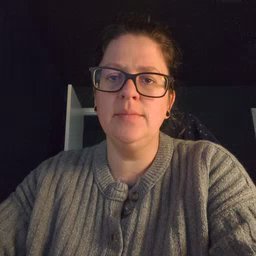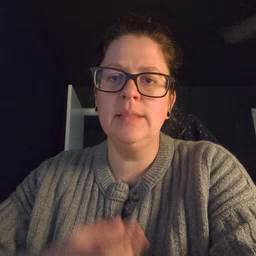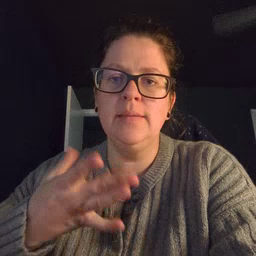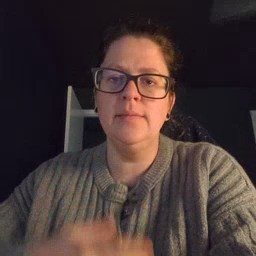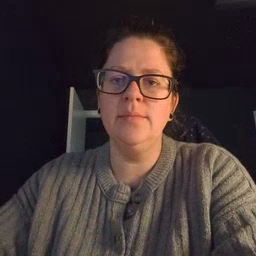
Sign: hate